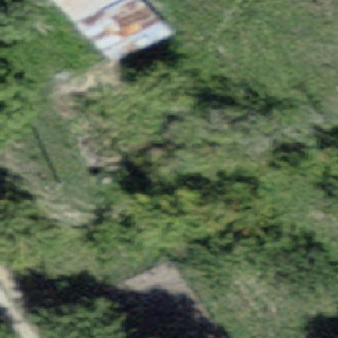
Label: other